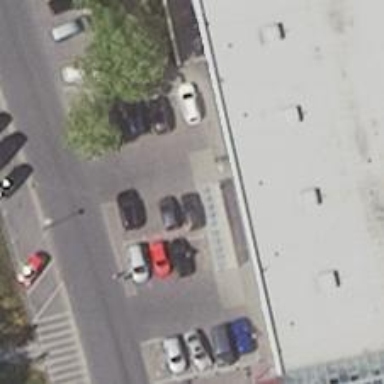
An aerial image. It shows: Asphalt parking aisle road for service vehicles.